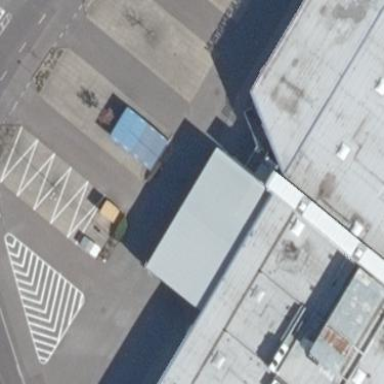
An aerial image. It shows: Close-up view of roof of building.